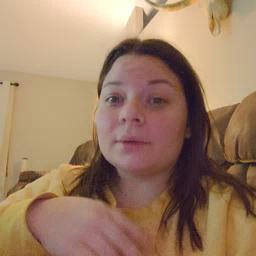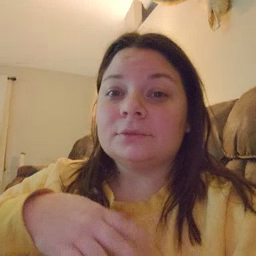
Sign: rain